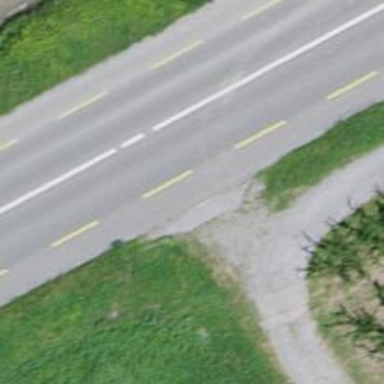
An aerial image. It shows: Primary highway with dedicated lane for cyclists.